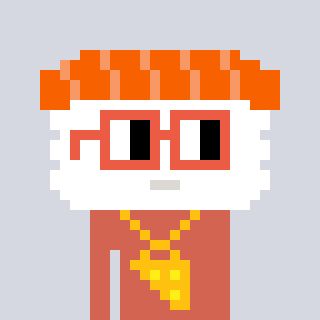
a pixel art character with square orange glasses, a nigiri-shaped head and a peachy-colored body on a cool background